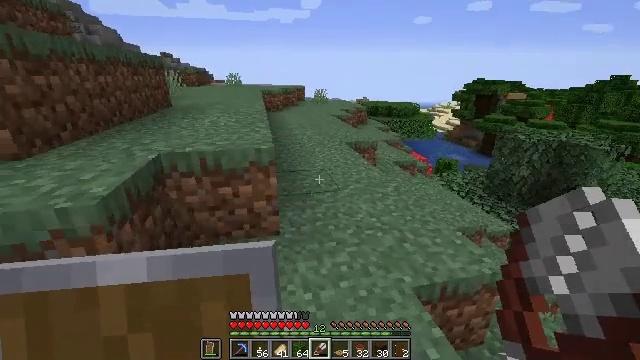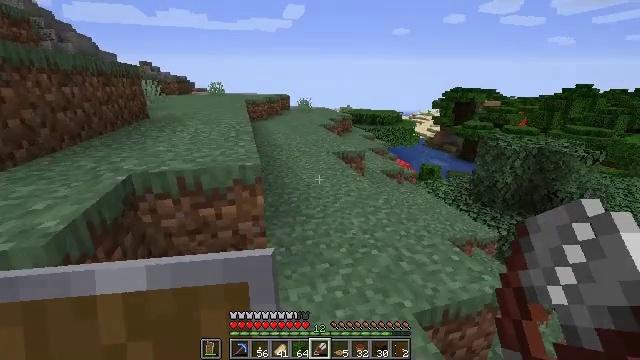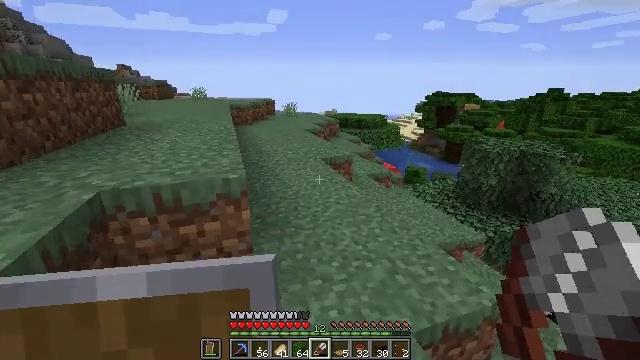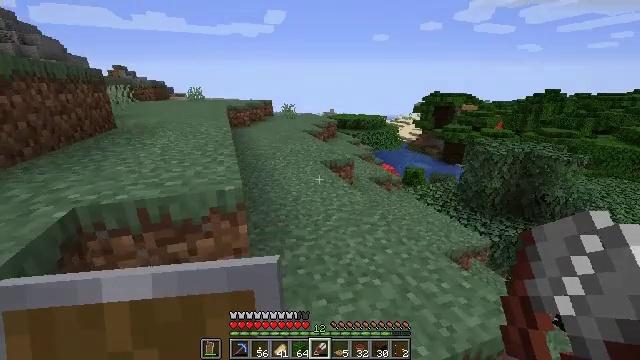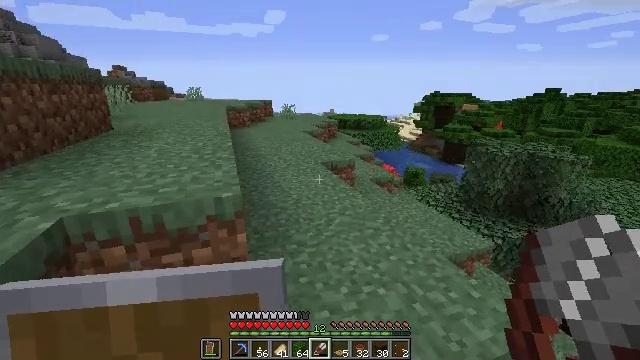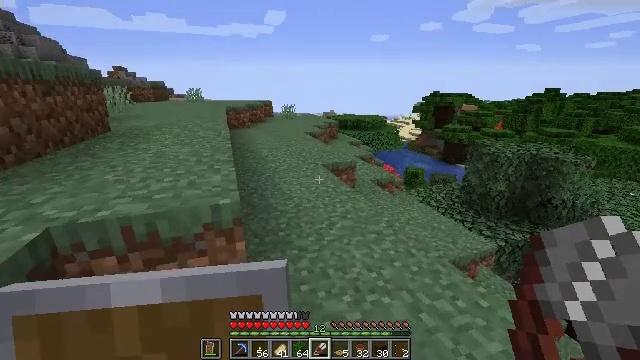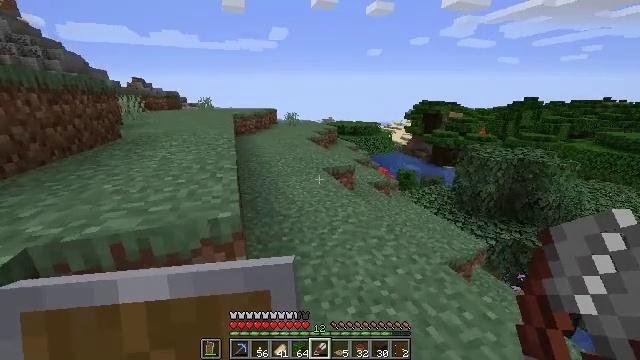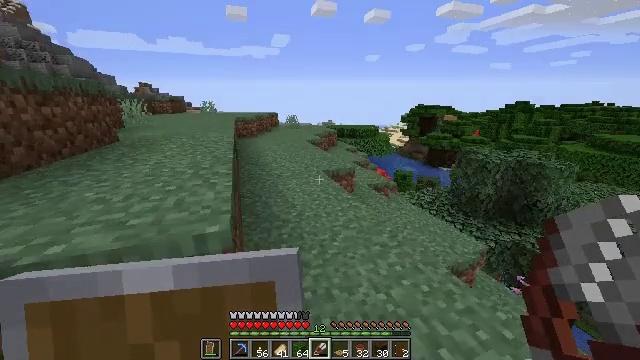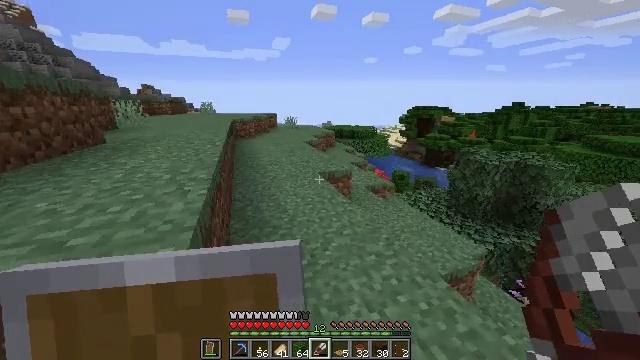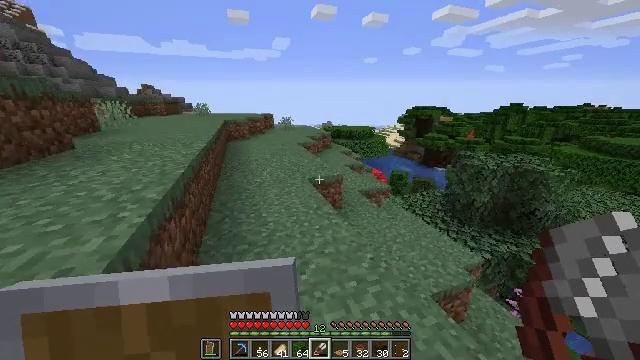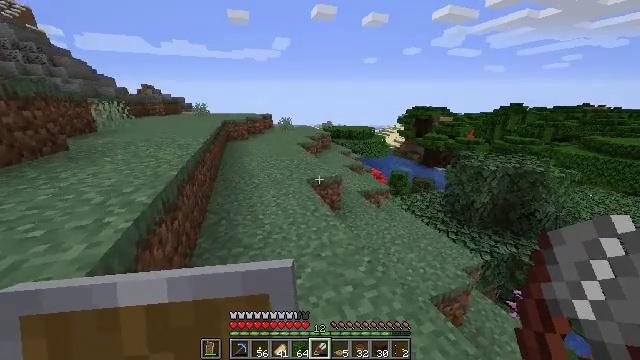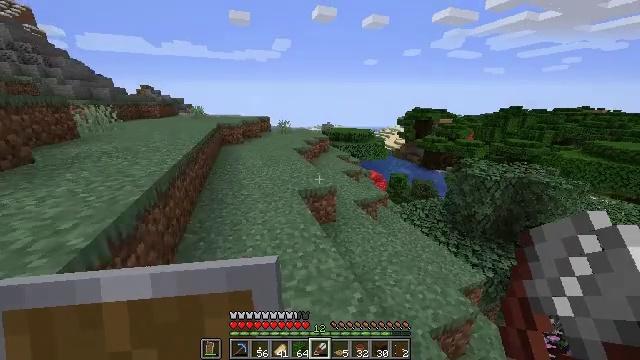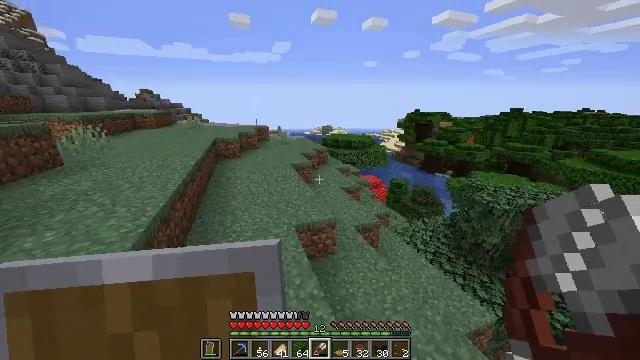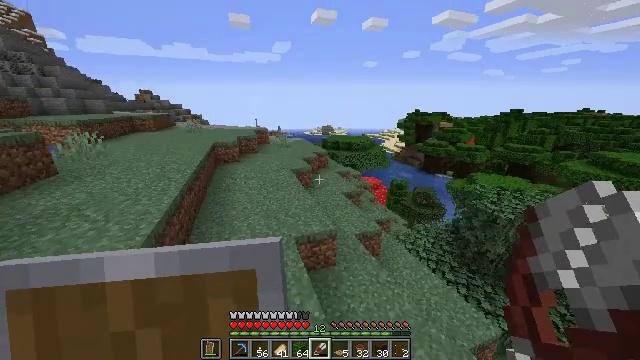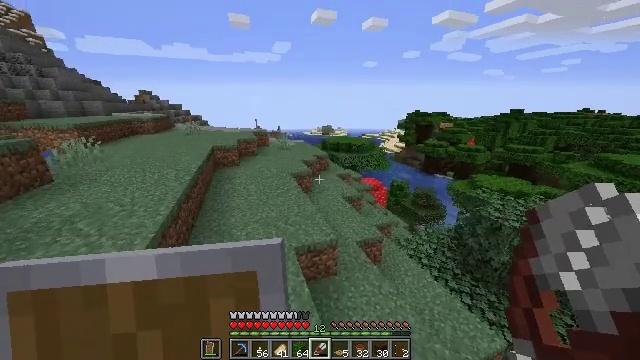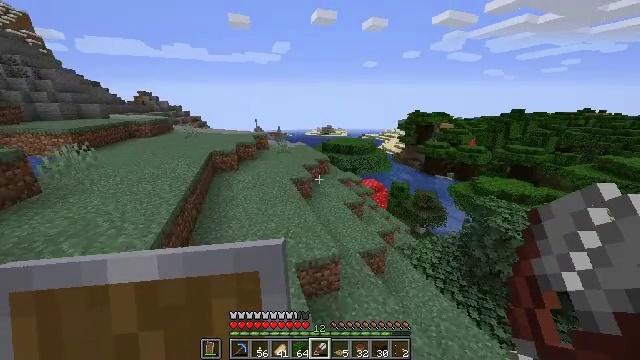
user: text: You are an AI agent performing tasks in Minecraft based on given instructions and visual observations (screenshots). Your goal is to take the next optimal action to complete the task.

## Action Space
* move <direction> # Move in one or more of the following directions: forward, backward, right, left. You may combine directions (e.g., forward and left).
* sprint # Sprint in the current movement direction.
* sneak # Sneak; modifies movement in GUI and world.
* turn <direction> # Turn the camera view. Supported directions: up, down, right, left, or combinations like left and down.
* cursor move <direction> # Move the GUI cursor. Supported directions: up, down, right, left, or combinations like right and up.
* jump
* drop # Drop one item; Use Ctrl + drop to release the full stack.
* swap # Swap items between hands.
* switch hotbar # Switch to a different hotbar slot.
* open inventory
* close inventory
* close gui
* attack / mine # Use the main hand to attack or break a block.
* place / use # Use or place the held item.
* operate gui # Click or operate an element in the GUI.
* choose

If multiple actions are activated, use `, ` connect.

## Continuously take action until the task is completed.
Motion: motion action
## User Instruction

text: Collect the azure bluet for decoration.
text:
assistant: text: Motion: move forward, turn right and up
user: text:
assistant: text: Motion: move forward, turn right
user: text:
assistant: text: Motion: no_op
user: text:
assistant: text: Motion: move forward
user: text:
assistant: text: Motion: move forward
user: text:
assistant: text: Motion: move forward
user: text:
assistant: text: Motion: move forward and move right
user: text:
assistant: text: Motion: move forward and move right
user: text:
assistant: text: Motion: move forward and move right
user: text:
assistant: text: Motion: move forward
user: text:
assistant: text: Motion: move forward, jump
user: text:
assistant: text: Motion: move forward and move left, jump
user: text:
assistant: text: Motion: move forward and move left, jump
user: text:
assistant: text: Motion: move forward and move left, jump
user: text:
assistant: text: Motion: move forward, jump
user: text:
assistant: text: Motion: move forward, jump
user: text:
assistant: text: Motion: move forward
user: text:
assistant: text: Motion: move forward
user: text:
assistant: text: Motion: move forward
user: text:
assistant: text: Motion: move forward
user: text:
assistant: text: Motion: move forward, jump
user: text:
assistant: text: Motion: move forward, jump
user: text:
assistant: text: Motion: move forward and move left, jump
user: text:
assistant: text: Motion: move forward and move left, jump
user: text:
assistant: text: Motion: move forward and move left, turn left, jump
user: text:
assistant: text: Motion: move forward and move left, turn left, jump
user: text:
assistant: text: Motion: move forward, turn left, jump
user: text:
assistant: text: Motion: move forward and move right, turn left
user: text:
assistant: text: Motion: move forward and move right
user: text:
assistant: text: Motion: move forward and move right